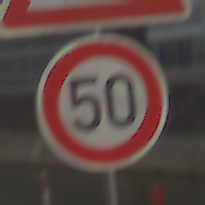
Verkehrszeichen: Geschwindigkeit50
Zusatzzeichen oben: KinderRechts
Umgebung: Outdoor, Urban
Tageszeit: SunriseSunset
Wetter: PartlyCloudy
Licht: Natural
Jahreszeit: NotSpecified
Kontrast: LowContrast